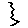
Label: zigzag